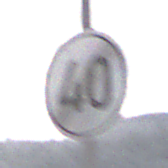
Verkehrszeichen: EndeGeschwindigkeit40
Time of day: MorningAfternoon
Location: Outdoor (Nature)
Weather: PartlyCloudy
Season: Winter
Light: Natural